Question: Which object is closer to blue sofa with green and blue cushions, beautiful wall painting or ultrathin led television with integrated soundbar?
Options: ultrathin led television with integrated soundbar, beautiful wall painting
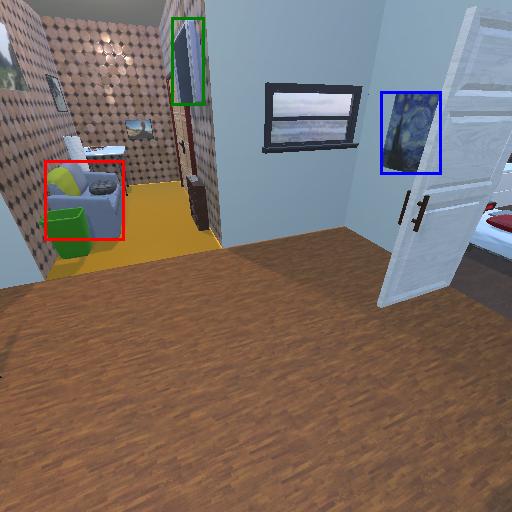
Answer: ultrathin led television with integrated soundbar